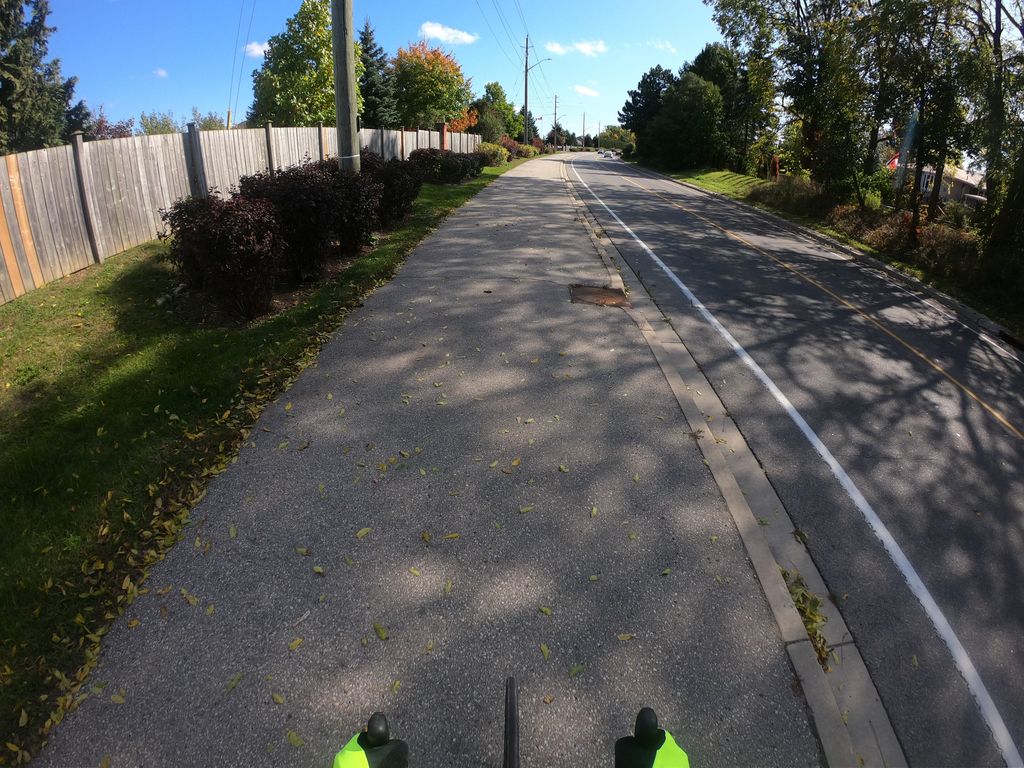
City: kitchener-waterloo